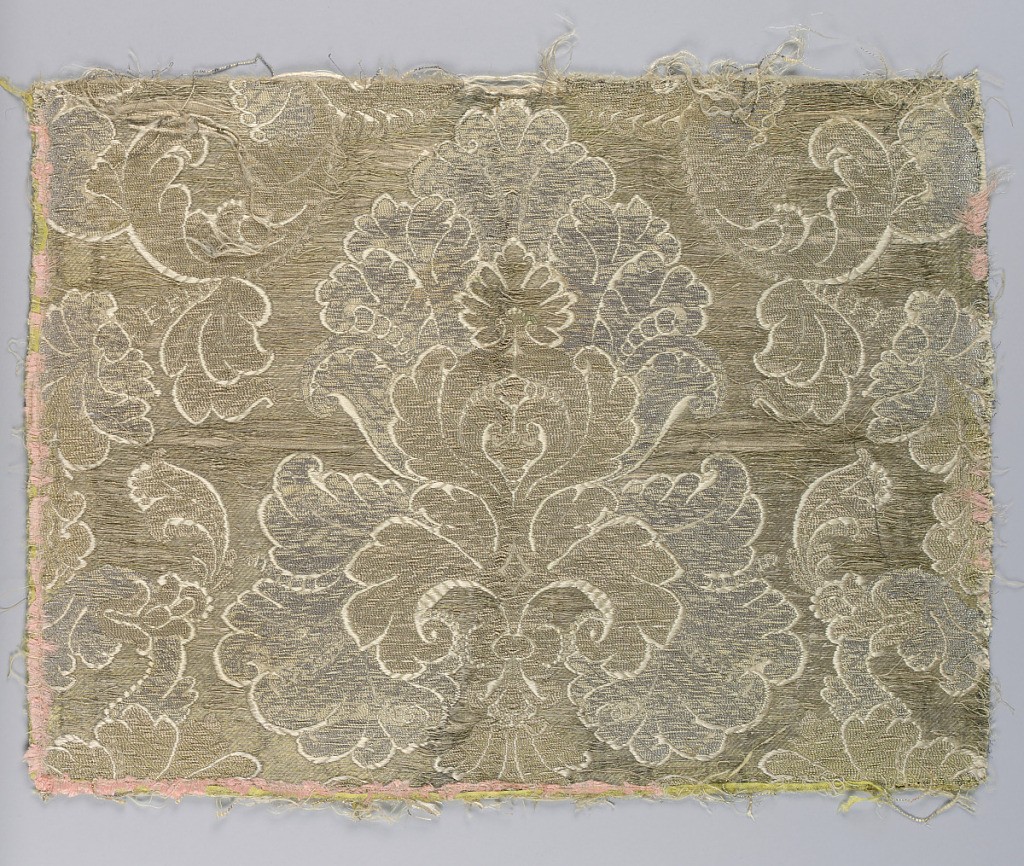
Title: Textile
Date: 18th century
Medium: silk, metal Technique: woven
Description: Fragment with a continuous symmetrical pattern reversed on the center line of the fabric. Ornate leaf forms, one on top of the other, surrounded by a leafy scroll frame. Pattern in gold and silver outlined by ivory silk on a gold background.